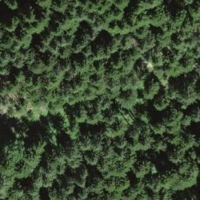
EUNIS habitat code: 43
Species observed at this site:
Epipactis helleborine